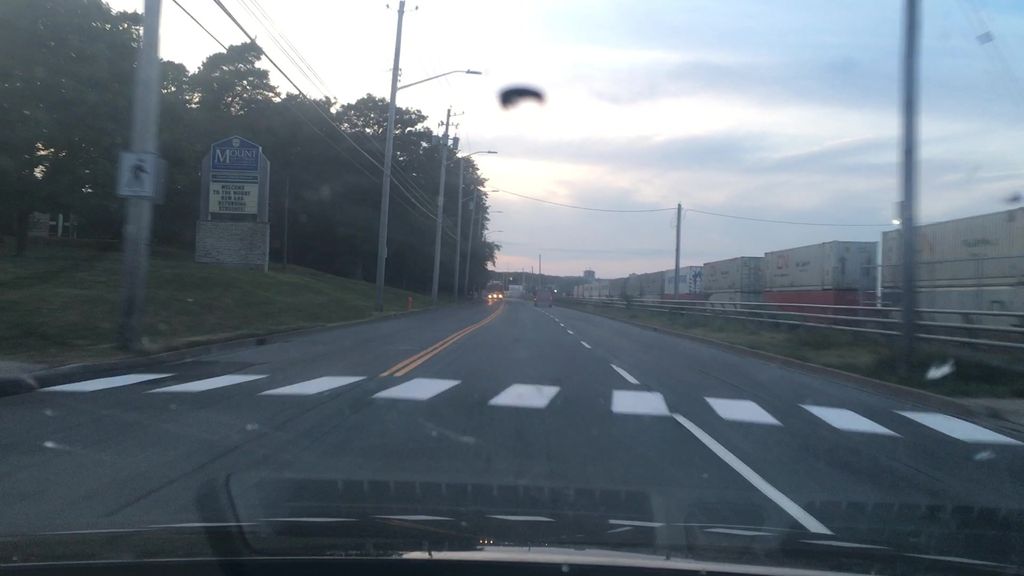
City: halifax